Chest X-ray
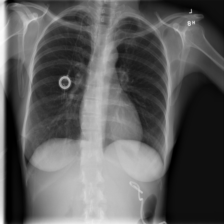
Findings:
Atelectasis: negative
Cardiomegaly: negative
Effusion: negative
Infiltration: negative
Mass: negative
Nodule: negative
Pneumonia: negative
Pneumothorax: negative
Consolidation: negative
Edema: negative
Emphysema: negative
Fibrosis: negative
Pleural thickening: negative
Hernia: negative